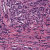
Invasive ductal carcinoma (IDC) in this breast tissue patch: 1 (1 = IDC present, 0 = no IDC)